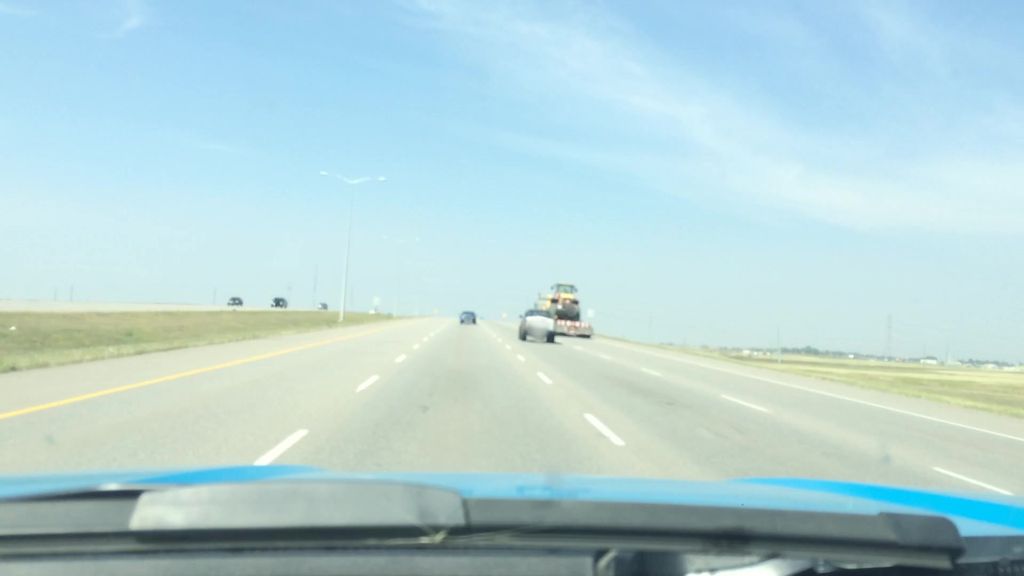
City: calgary